Question: After hitting "Create derived type" a class is produced that inherits from the selected interface or superclass, with a default template visible in the screenshot.

Similarly to the templates that are used elsewhere in Resharper, I would like to edit the template that is generated?
- <URL>
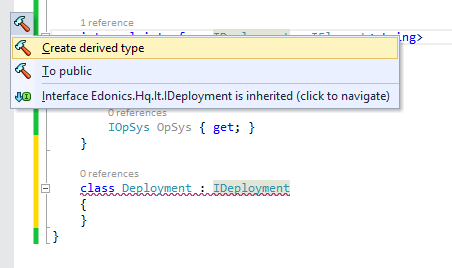
Answer: This isn't a template, the class declaration is created directly, so can't be edited. Out of interest, what do you want to change?